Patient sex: M
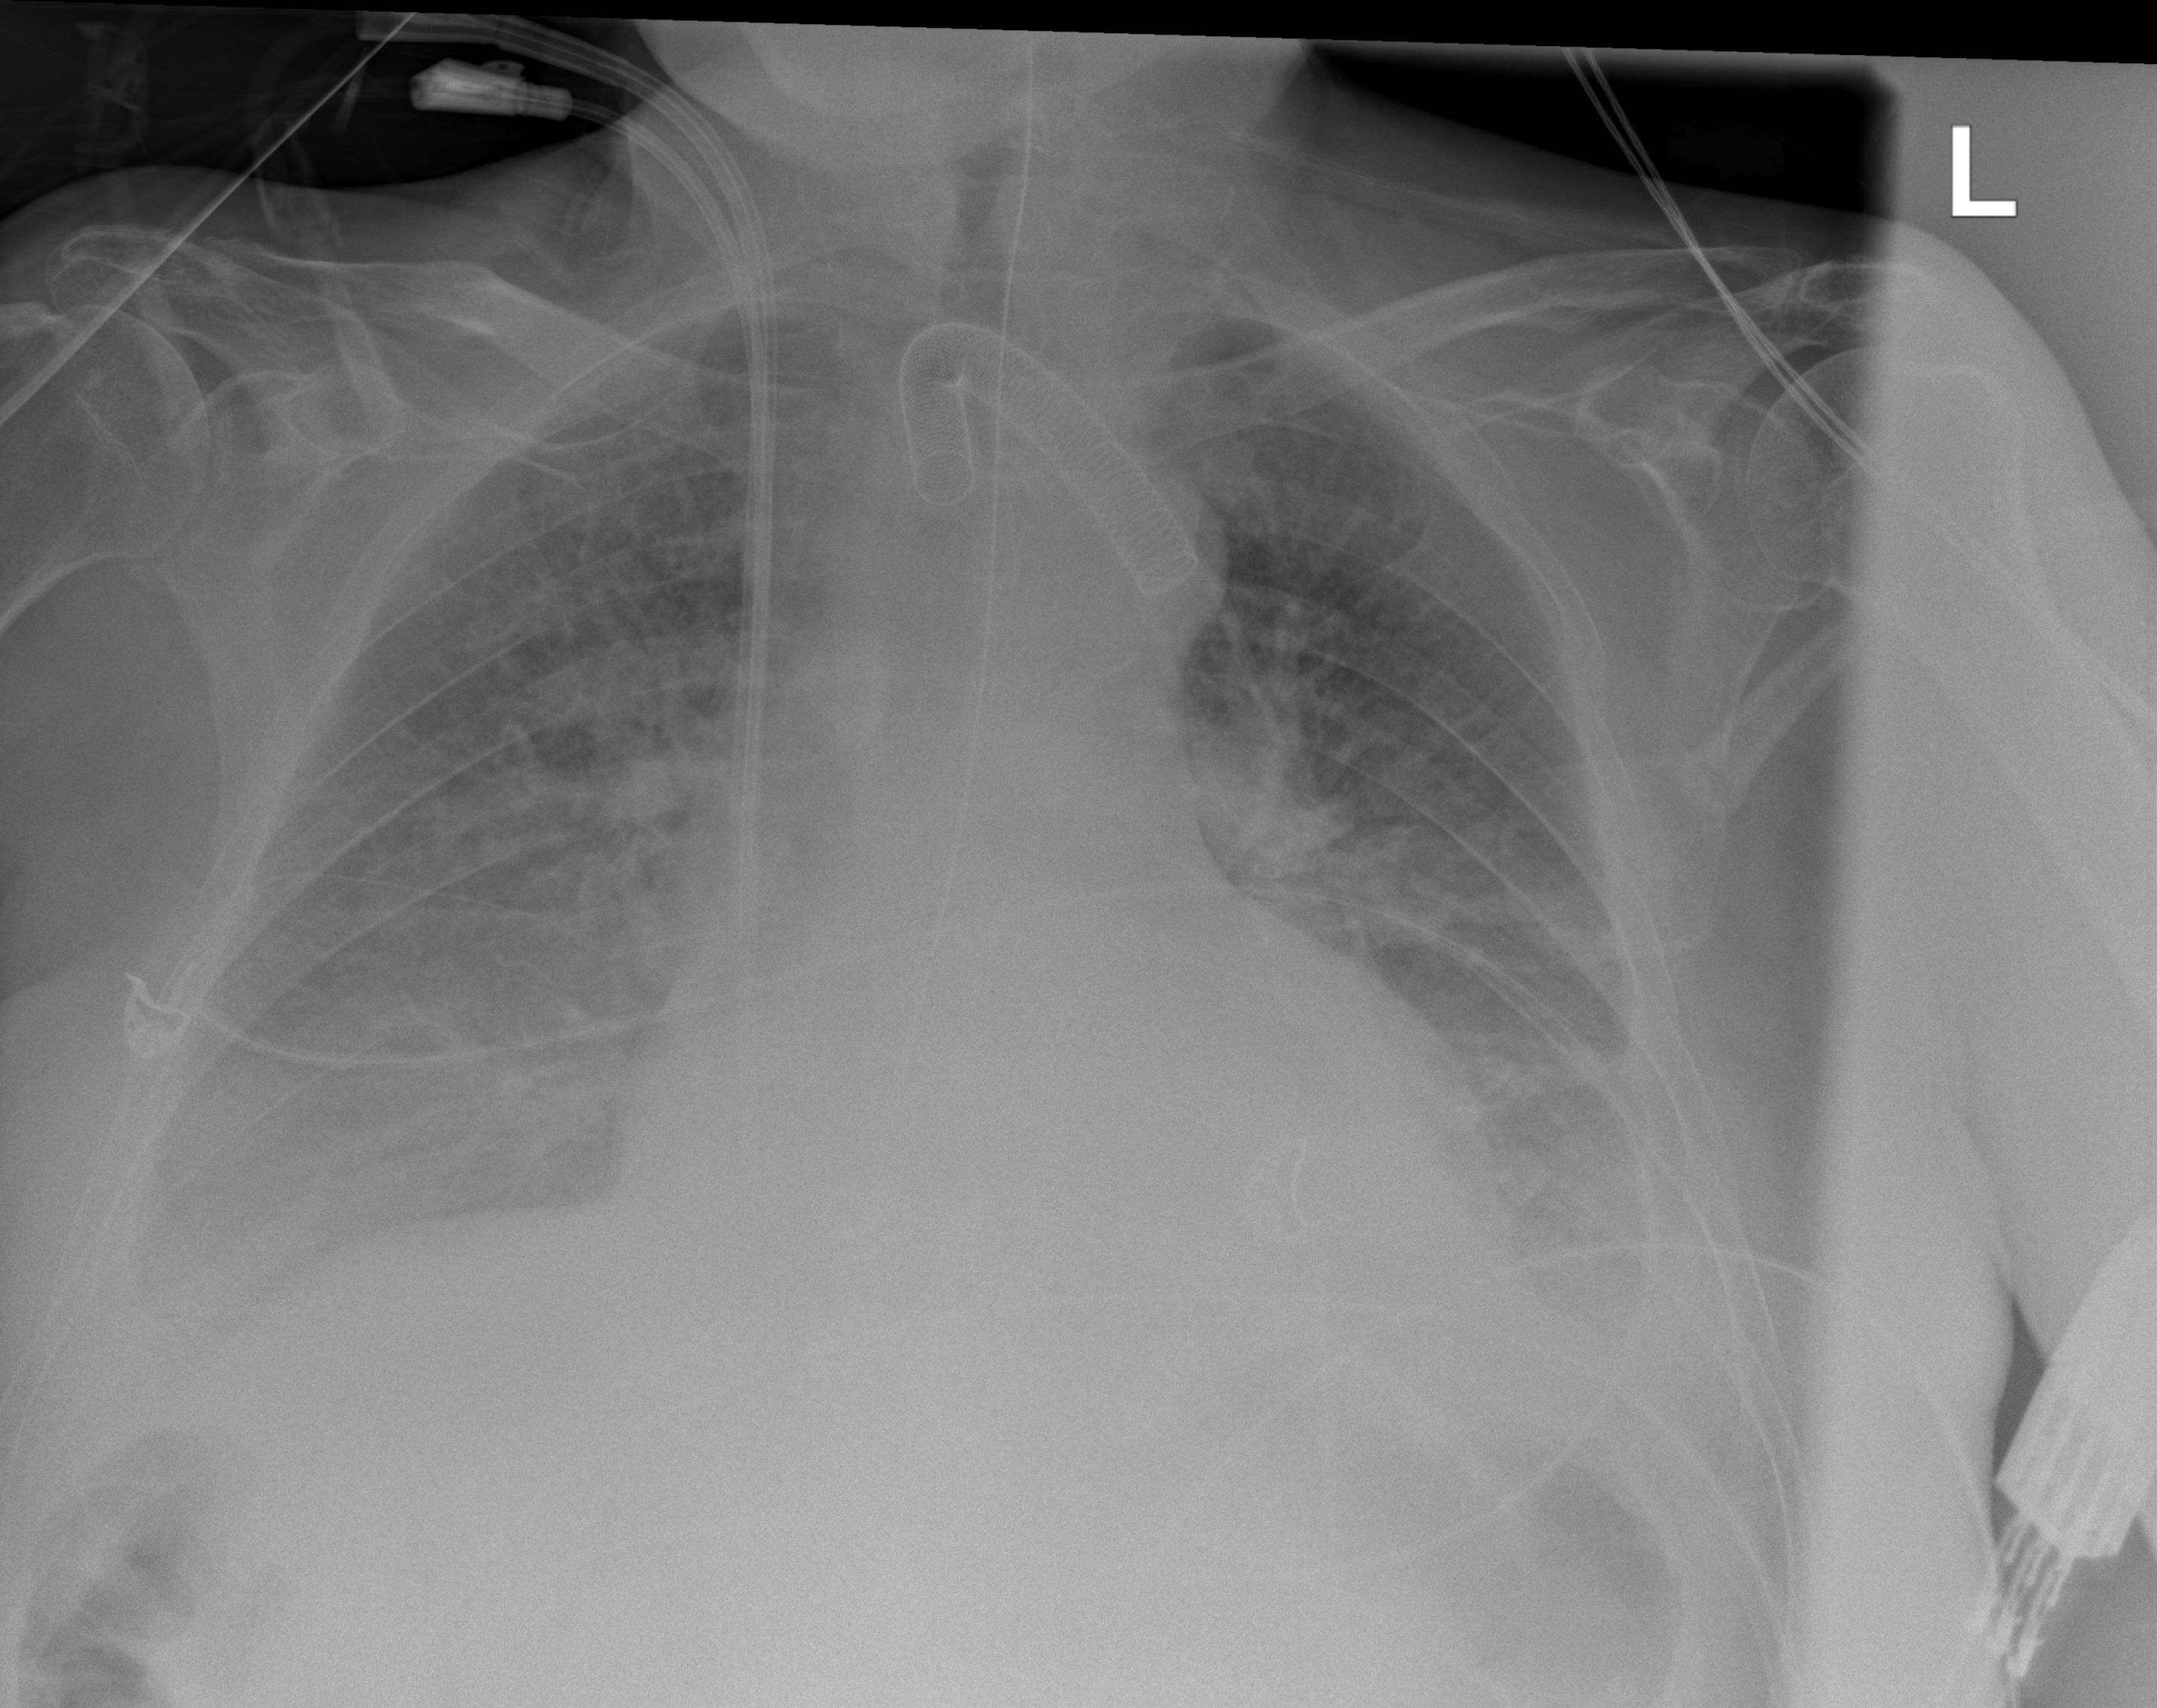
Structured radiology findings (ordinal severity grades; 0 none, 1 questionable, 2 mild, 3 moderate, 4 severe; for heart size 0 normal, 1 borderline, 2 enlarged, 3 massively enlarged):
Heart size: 2
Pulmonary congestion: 2
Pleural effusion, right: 3
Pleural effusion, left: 3
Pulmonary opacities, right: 3
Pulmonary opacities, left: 2
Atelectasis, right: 3
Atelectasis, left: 3